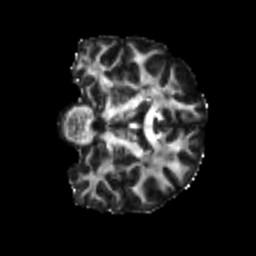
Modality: FA
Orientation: coronal
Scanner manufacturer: siemens
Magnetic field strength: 3 T
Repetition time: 4 s
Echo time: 0.0594 s